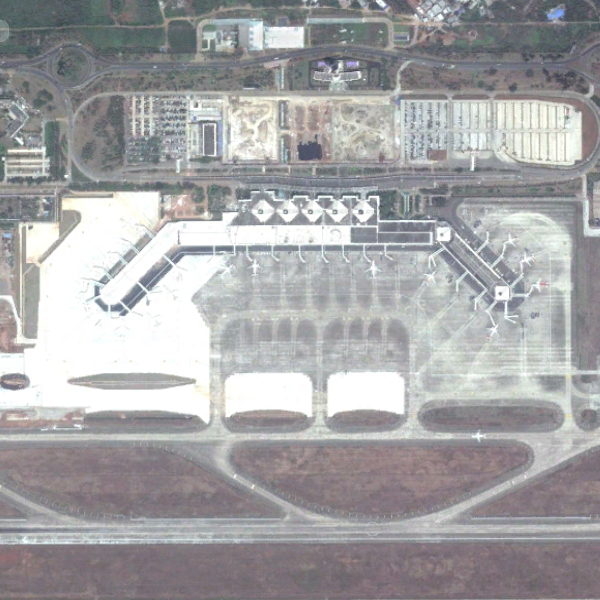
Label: Airport